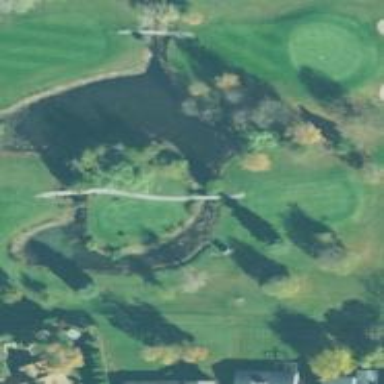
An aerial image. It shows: Service road used as golf cart path.